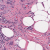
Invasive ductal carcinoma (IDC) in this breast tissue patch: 0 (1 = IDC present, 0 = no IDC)